Chest X-ray. View position: PA
Patient age: 64
Patient sex: F
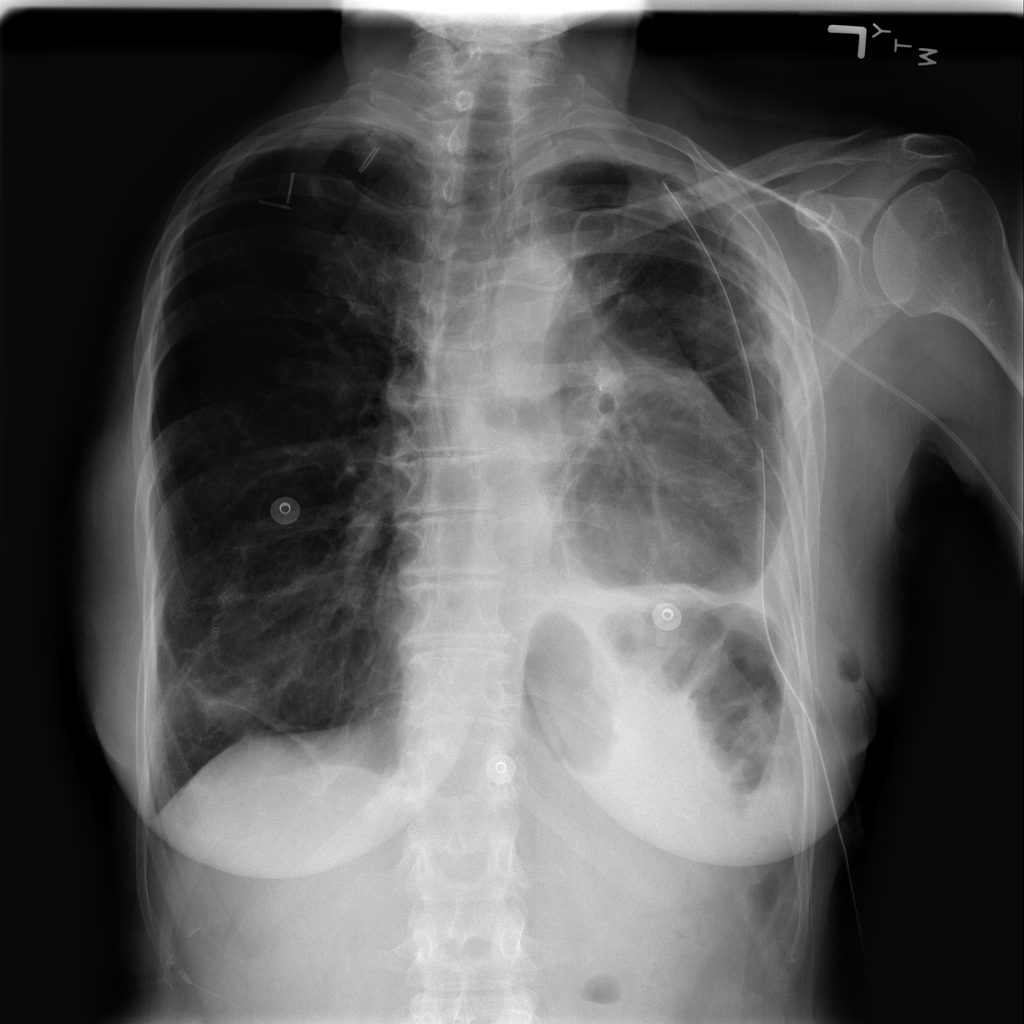
Finding: Pneumothorax